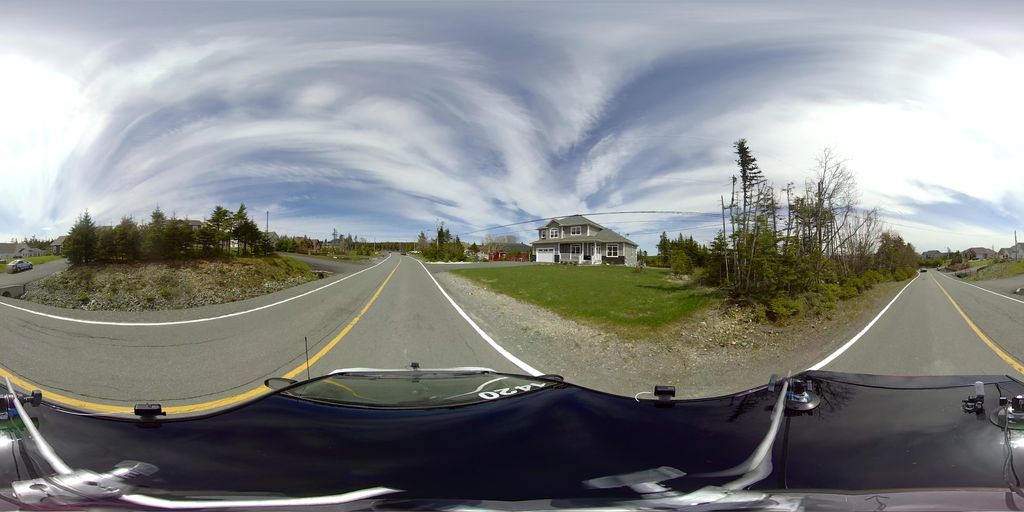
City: st_johns